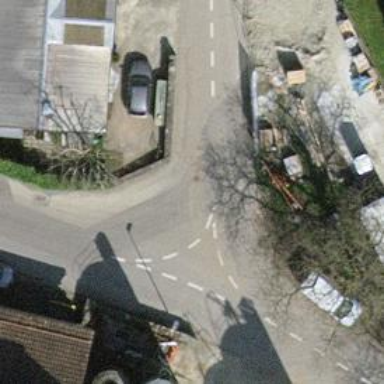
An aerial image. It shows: Smooth asphalt road in residential area.